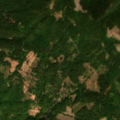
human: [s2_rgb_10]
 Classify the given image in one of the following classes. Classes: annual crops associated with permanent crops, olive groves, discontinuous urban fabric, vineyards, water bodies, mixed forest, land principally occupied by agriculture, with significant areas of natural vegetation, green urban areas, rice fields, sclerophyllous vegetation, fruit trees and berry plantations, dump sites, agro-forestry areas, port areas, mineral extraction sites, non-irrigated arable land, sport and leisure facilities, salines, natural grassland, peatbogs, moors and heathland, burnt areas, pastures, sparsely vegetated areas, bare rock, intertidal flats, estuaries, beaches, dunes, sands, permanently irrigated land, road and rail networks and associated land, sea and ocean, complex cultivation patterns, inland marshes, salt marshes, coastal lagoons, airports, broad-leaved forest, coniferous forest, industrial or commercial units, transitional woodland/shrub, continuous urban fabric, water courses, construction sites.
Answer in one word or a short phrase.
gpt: land principally occupied by agriculture, with significant areas of natural vegetation, broad-leaved forest